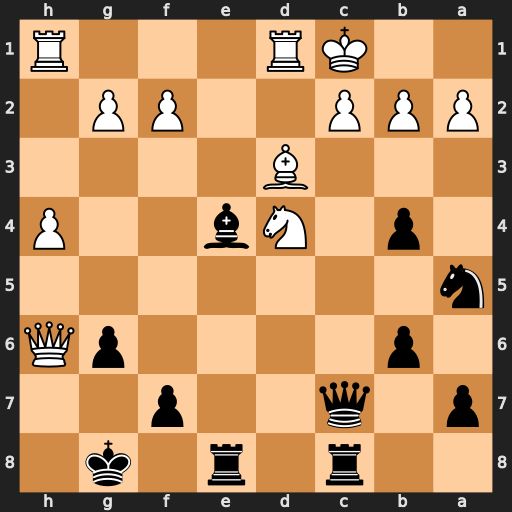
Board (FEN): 2r1r1k1/p1q2p2/1p4pQ/n7/1p1Nb2P/3B4/PPP2PP1/2KR3R
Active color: b
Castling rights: -
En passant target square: -
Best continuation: b3 axb3 Nxb3+